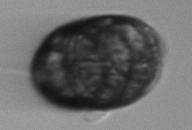
Label: Margalefidinium